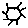
Label: sun